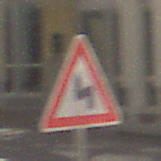
Verkehrszeichen: DoppelkurveZunaechstLinks
Umgebung: Outdoor, Urban
Tageszeit: MorningAfternoon
Wetter: PartlyCloudy
Licht: Natural
Jahreszeit: NotSpecified
Kontrast: HighContrast